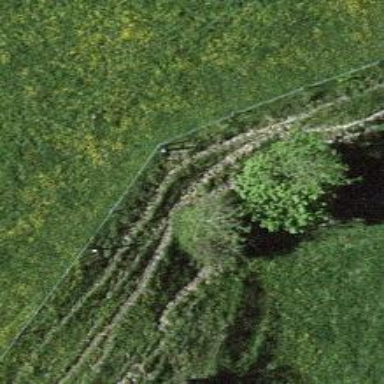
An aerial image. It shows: Fence.